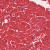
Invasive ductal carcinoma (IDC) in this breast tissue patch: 0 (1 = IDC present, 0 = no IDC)